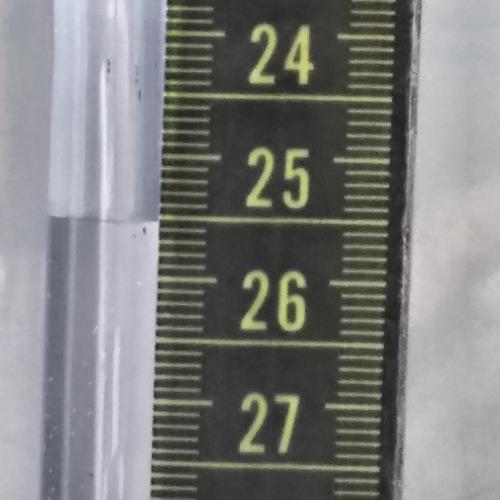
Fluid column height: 25.5 cm